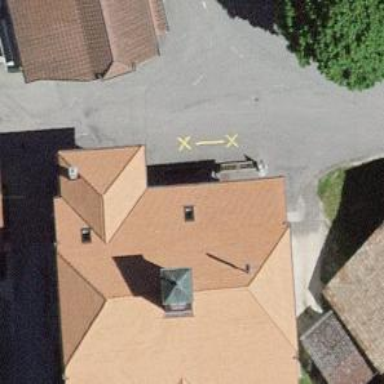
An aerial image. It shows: Post box is visible.